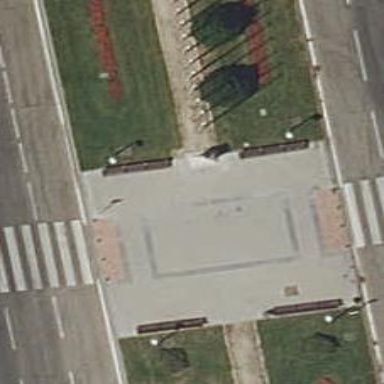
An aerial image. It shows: Flagpole structure.